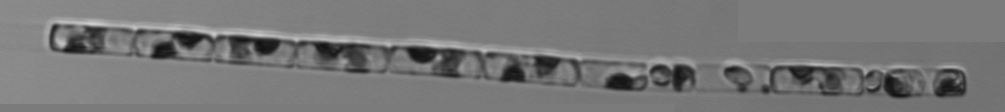
Label: Guinardia_delicatula_TAG_internal_parasite